Question: I have HTML like that:
'''
<div class="box">
<img src="http://2.bp.blogspot.com/-nIyLxGN6a0M/UmJOO_AcS_I/AAAAAAAAAGU/XBab6NjyaiI/s1600/anh4.jpg" />
</div>
'''
With the above HTML code, I want a result like that.

It means, from center to the border of image, opacity will be smaller. I want control opacity by color so I did not add 'div' of overlay image to take this effect.
I use css like :
'''
.box { //css here.
}
'''
Thanks for your help.
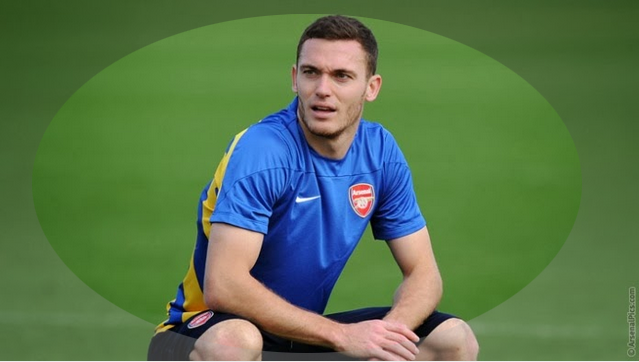
Answer: <URL>
'''
.box {
position: relative;
width: 95%;
margin: 50px auto;
}
.box > img, .box > div {
max-width: 100%;
}
.vignette {
position: absolute;
top: 0;
left: 0;
bottom: 0;
right: 0;
z-index: 1;
background: -moz-radial-gradient(center, ellipse cover, rgba(255, 255, 255, 0) 0%, rgba(255, 255, 255, 0) 33%, rgba(255, 255, 255, 1) 100%);
/* FF3.6+ */
background: -webkit-gradient(radial, center center, 0px, center center, 100%, color-stop(0%, rgba(255, 255, 255, 0)), color-stop(33%, rgba(255, 255, 255, 0)), color-stop(100%, rgba(255, 255, 255, 1)));
/* Chrome,Safari4+ */
background: -webkit-radial-gradient(center, ellipse cover, rgba(255, 255, 255, 0) 0%, rgba(255, 255, 255, 0) 33%, rgba(255, 255, 255, 1) 100%);
/* Chrome10+,Safari5.1+ */
background: -o-radial-gradient(center, ellipse cover, rgba(255, 255, 255, 0) 0%, rgba(255, 255, 255, 0) 33%, rgba(255, 255, 255, 1) 100%);
/* Opera 12+ */
background: -ms-radial-gradient(center, ellipse cover, rgba(255, 255, 255, 0) 0%, rgba(255, 255, 255, 0) 33%, rgba(255, 255, 255, 1) 100%);
/* IE10+ */
background: radial-gradient(ellipse at center, rgba(255, 255, 255, 0) 0%, rgba(255, 255, 255, 0) 33%, rgba(255, 255, 255, 1) 100%);
/* W3C */
}
'''